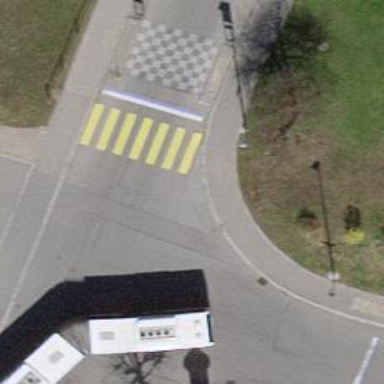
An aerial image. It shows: Marked crossing with visible markings.